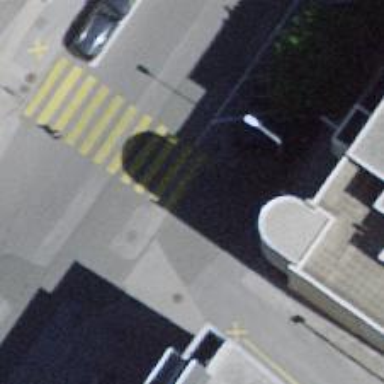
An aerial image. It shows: Kerb serving as barrier.